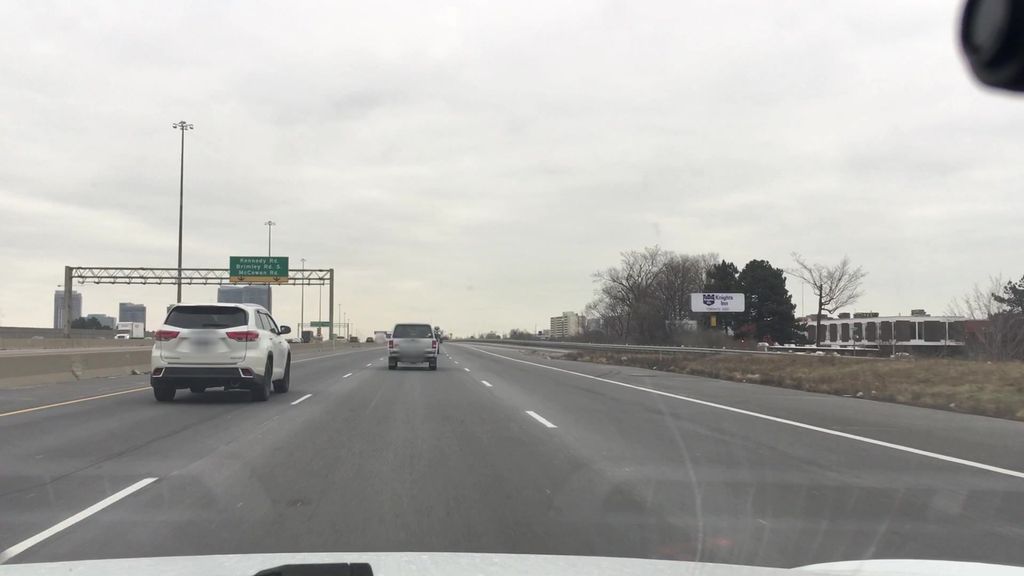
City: toronto